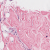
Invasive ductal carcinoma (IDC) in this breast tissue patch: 0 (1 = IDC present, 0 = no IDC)